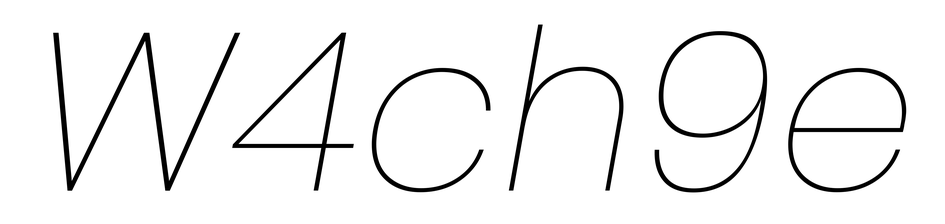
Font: Poppins-ThinItalic